Question: I'm using SQL Server 2005
I'm trying to get the week with DatePart(ww,date) function
My code
'''
SELECT datepart(ww,'2012-01-08 00:00:00')
'''
But I want ...
According with IS0-8601 and this table from this <URL>
YEAR 2012
Week-01 From 2012-1-2 to 2012-1-8
...
Am I wrong?
There is any trick with SET DATEFIRST 1, I'm trying without success.
Thanks for your time
I can't use ISO_WEEK, because SQL Server 2005 don't work

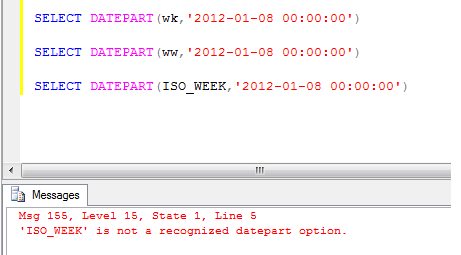
Answer: Use 'ISO_WEEK':
'''
SELECT datepart(ISO_WEEK,'2012-01-08 00:00:00')
'''
You can read more about it on <URL>.
I didn't realize 'ISO_WEEK' was not available in SQL Server 2005. Since it's based on the Thursday of the week, the problem now shifts to finding the Thursday from the given day:
'''
DECLARE @Date date = '2012-01-08'
DECLARE @Thursday date = DATEADD(DAY, 3-(DATEPART(WEEKDAY, @Date) + @@DATEFIRST - 2) % 7, @Date)
SELECT (DATEPART(DAYOFYEAR,@Thursday) - 1) / 7 +1
'''